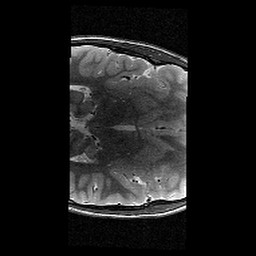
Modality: T2w
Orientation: axial
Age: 11
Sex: male
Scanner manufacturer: siemens
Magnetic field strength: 3 T
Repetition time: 9.23 s
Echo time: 0.067 s